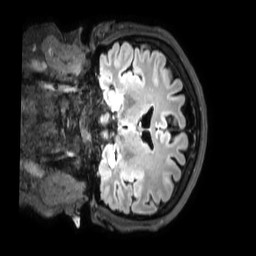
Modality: FLAIR
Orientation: coronal
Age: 45
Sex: female
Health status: healthy
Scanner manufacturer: philips
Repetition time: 4.8 s
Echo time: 0.2875 s